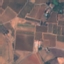
Land use / land cover class: PermanentCrop